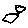
Label: bird